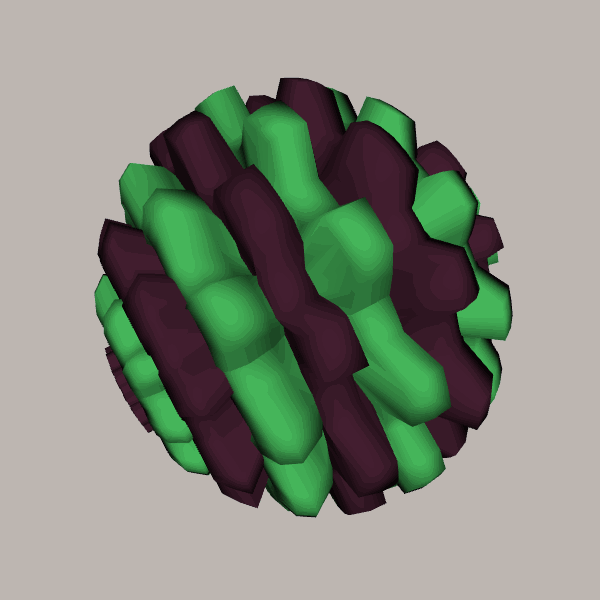
Background: light